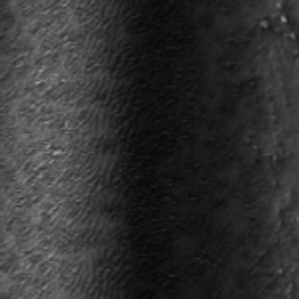
Label: frost